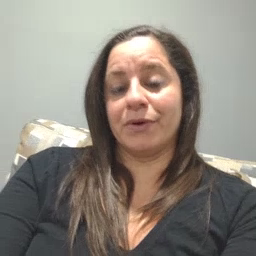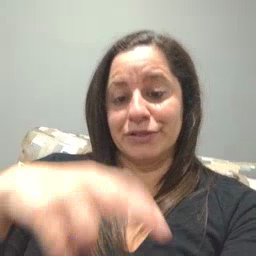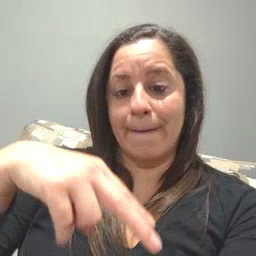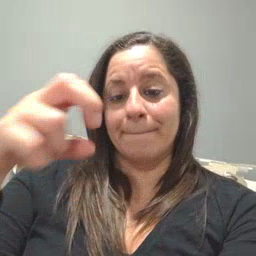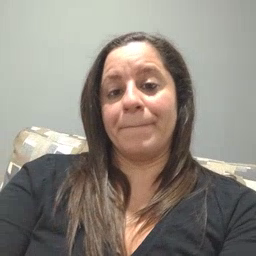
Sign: jump